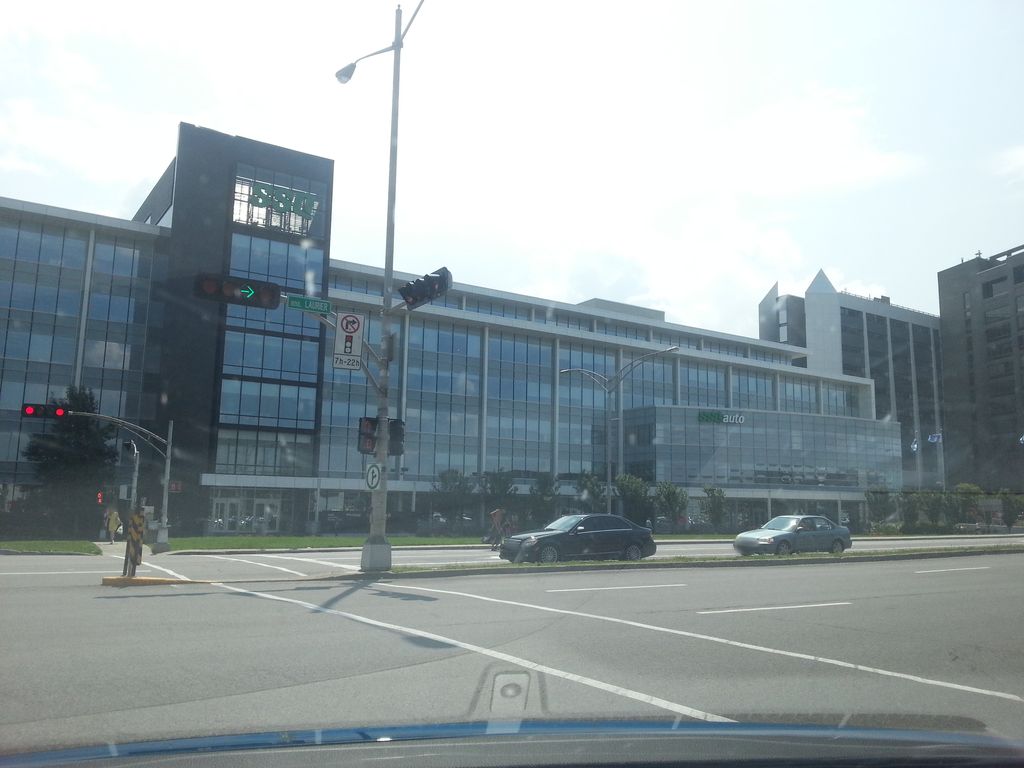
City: quebec_city